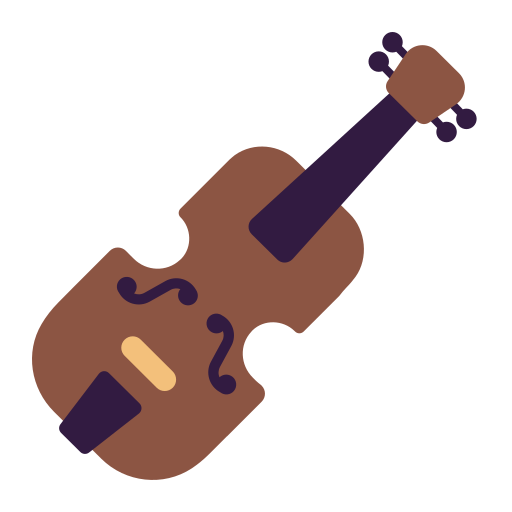
violin flat